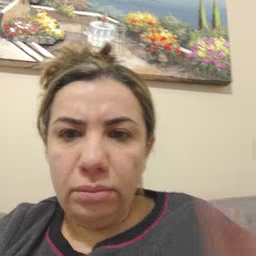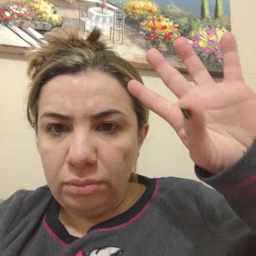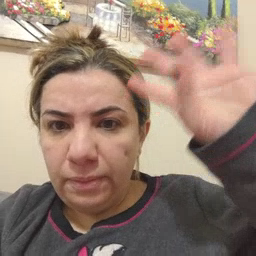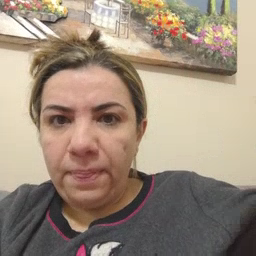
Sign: pretend